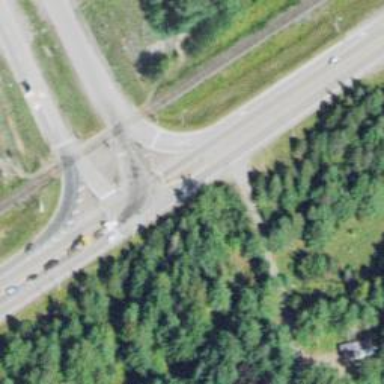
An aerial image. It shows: Trunk link highway.